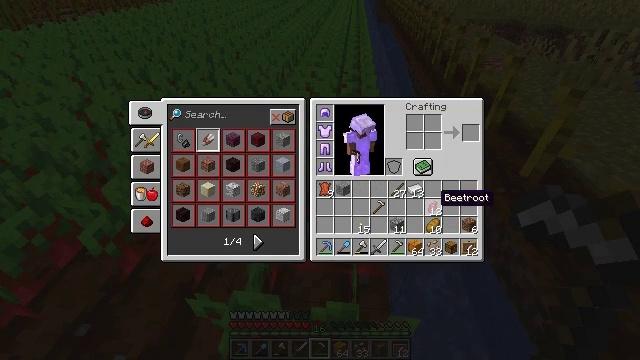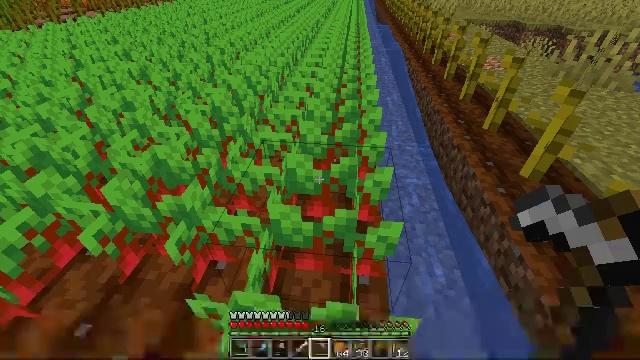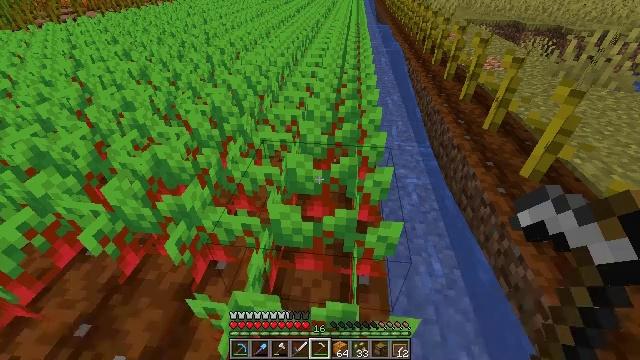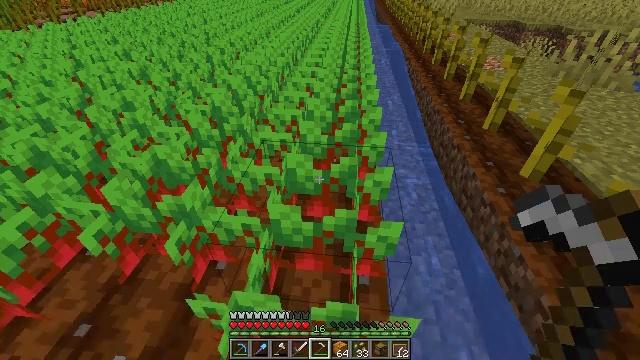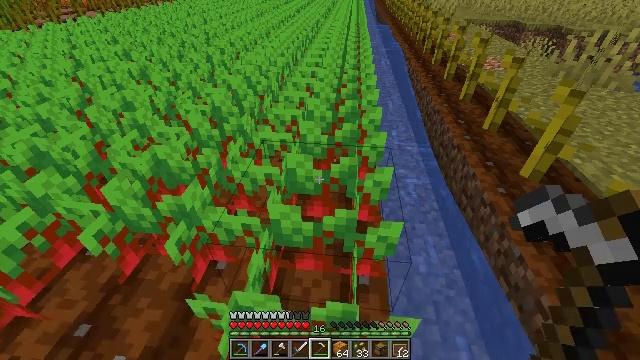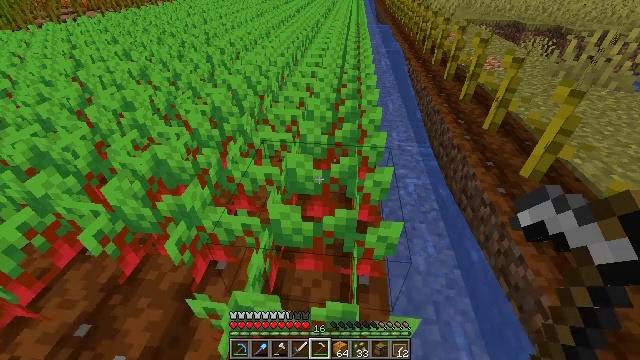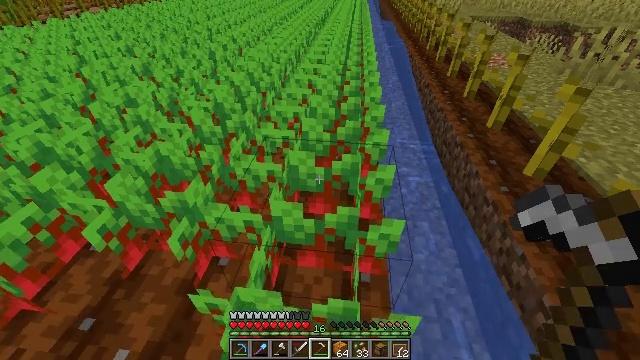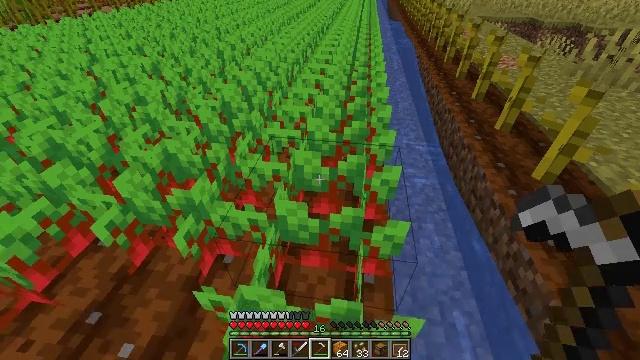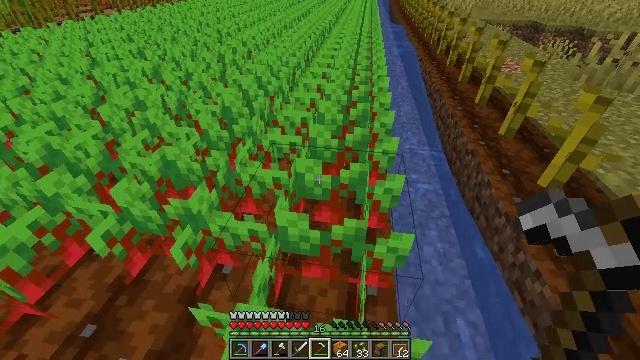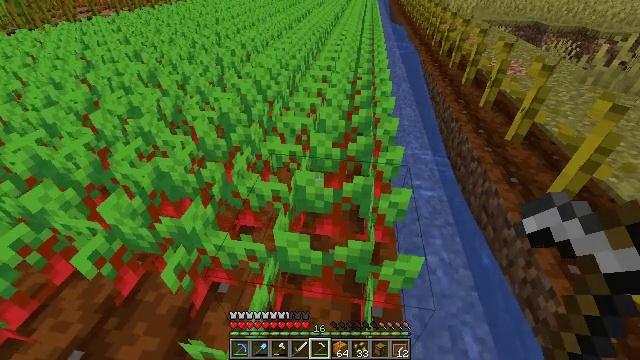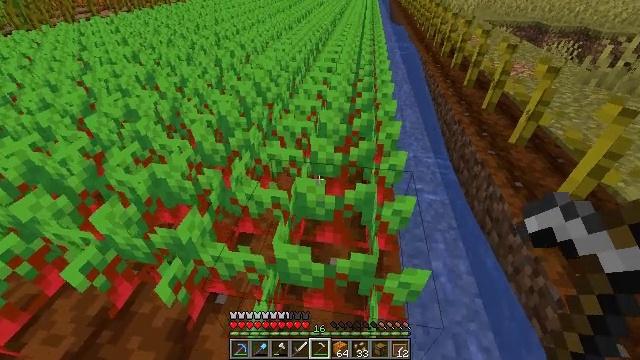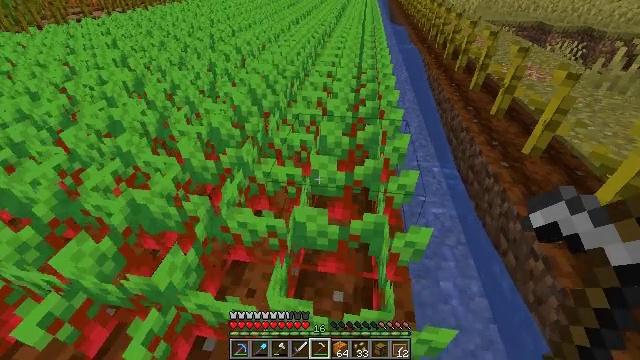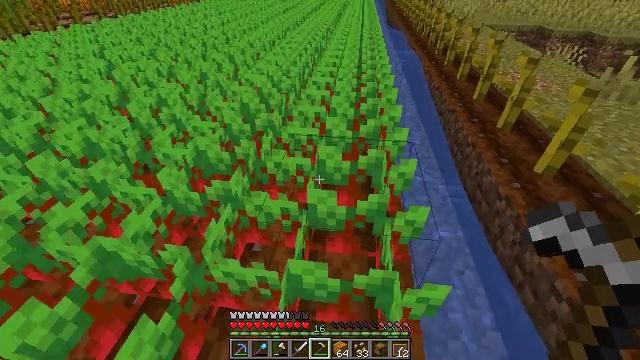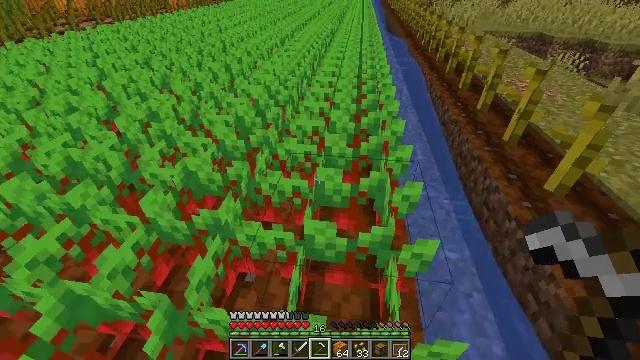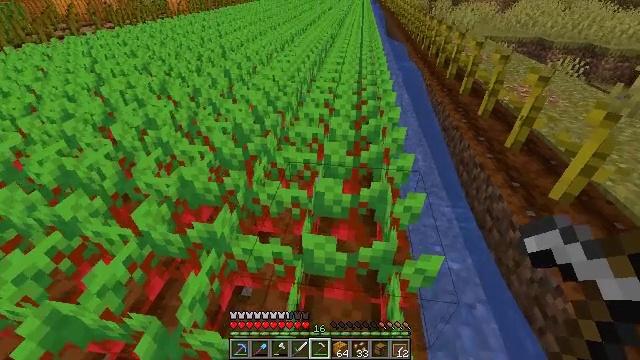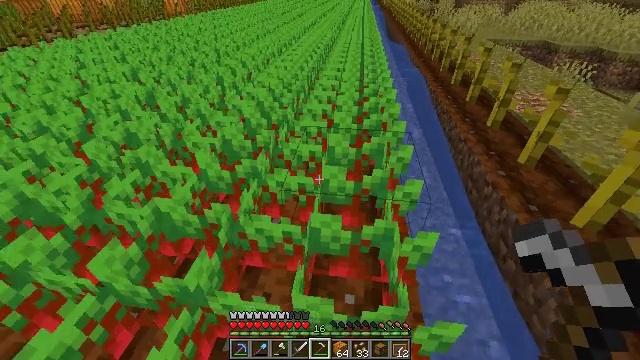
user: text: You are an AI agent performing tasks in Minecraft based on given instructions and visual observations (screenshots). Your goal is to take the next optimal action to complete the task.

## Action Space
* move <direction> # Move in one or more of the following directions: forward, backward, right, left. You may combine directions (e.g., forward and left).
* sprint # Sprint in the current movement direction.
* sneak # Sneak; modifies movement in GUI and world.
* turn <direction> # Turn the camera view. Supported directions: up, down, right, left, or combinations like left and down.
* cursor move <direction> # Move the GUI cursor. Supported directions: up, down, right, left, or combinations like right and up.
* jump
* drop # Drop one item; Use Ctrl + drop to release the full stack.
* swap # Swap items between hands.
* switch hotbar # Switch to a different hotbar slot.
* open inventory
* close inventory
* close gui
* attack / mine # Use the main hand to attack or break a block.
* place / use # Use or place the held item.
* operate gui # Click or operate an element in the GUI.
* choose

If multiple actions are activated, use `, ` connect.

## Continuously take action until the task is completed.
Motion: motion action
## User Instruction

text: Gather beetroots by breaking the plants.
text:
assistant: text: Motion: no_op
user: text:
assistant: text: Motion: no_op
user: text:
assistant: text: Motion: no_op
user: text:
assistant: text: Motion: no_op
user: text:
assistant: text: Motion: no_op
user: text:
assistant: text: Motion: no_op
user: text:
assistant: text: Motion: turn left
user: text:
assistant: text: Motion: move forward
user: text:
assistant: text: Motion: move forward
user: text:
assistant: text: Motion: move forward
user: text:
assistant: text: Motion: move forward
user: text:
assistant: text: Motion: move forward
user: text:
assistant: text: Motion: move forward
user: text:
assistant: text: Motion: move forward
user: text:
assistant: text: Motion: move forward
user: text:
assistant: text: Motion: no_op
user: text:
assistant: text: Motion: no_op
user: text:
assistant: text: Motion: no_op
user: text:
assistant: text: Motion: no_op
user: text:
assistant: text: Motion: move back
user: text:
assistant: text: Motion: move back
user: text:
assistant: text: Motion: move back
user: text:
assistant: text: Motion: move back, turn right
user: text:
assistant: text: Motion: move back
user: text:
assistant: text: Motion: move back
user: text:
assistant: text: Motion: move back
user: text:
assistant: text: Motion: move back
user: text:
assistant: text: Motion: move back
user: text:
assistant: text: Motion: move back
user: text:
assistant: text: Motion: move back